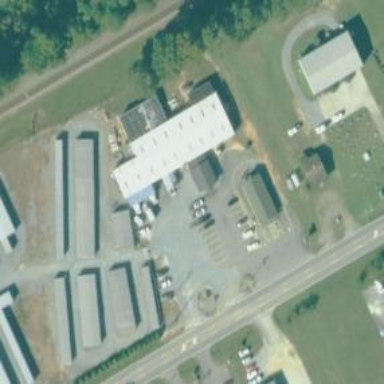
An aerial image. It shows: Manufacturing building.